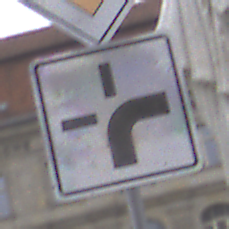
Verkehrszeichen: VerlaufVorfahrtsstrasse3
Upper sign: Vorfahrtsstrasse
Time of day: Midday
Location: Outdoor (Urban)
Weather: Overcast
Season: NotSpecified
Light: Natural